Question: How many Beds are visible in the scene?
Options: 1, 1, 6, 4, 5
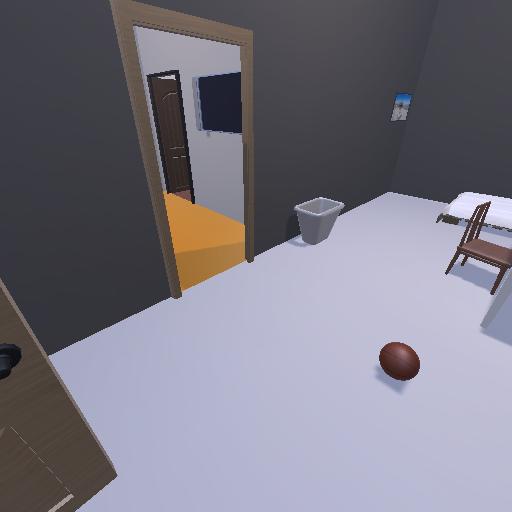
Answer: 1